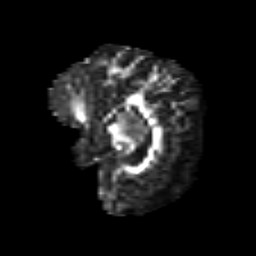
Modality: FA
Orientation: sagittal
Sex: male
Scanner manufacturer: siemens
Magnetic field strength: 3 T
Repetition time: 5 s
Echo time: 0.071 s